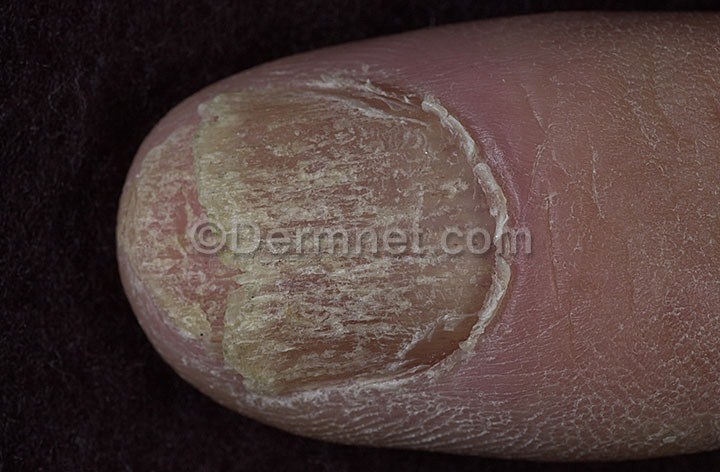
Disease: Nail Fungus and other Nail Disease